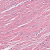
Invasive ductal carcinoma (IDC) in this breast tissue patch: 0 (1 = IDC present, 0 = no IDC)